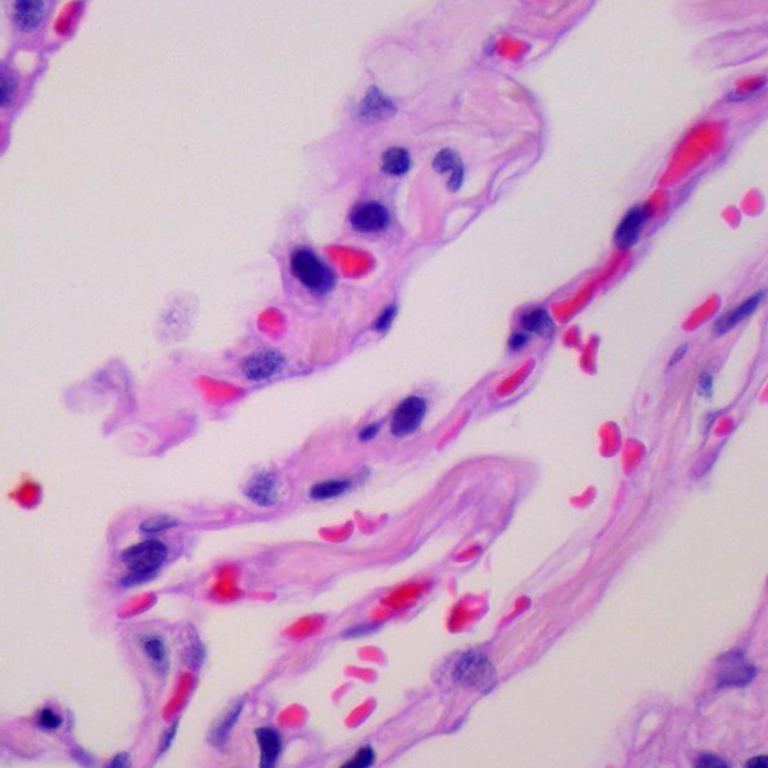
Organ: lung
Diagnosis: benign